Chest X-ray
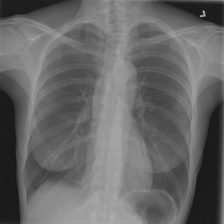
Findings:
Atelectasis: negative
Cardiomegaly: negative
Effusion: negative
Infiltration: negative
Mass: negative
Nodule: negative
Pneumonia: negative
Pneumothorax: negative
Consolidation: negative
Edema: negative
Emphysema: negative
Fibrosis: negative
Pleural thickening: negative
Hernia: negative